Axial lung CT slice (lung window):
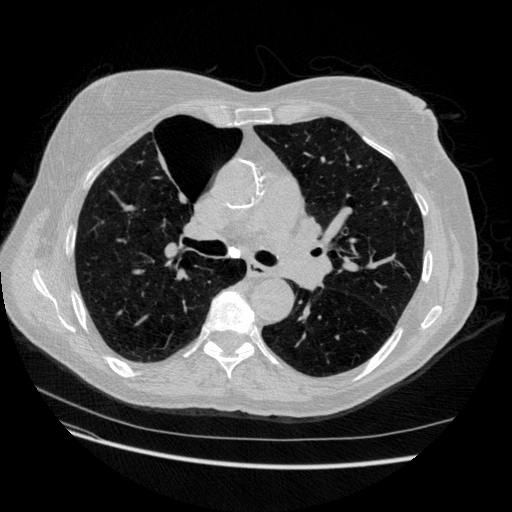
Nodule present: no